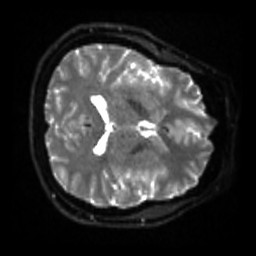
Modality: sbref
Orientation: axial
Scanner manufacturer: siemens
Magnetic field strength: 3 T
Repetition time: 4 s
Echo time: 0.0594 s